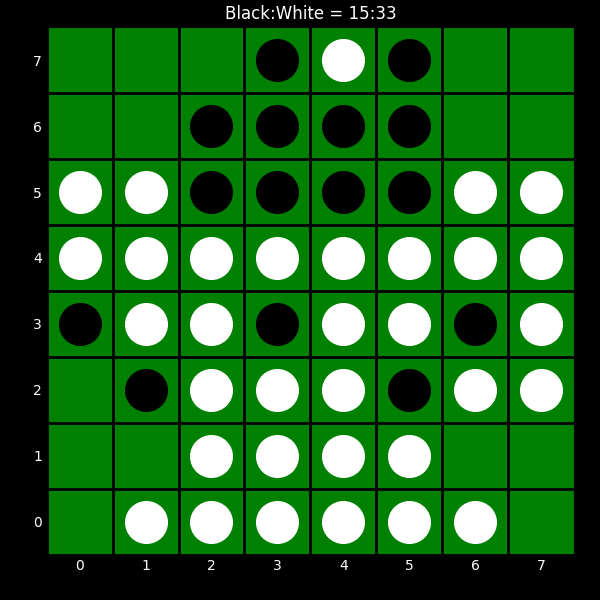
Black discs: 15
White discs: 33